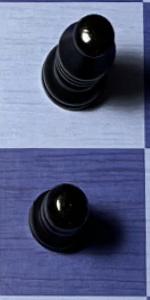
Label: Pawn_Black